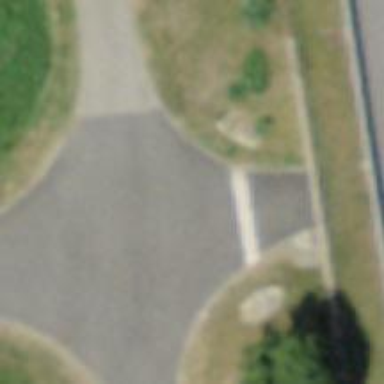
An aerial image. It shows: Asphalt track.